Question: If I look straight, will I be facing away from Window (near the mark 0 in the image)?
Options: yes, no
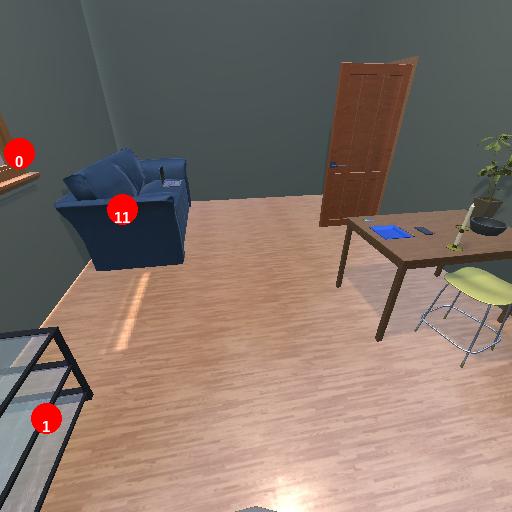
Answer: yes